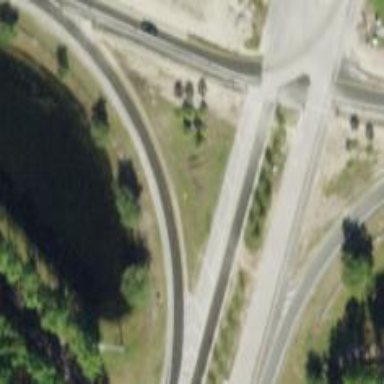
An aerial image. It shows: Diamond junction on motorway link.